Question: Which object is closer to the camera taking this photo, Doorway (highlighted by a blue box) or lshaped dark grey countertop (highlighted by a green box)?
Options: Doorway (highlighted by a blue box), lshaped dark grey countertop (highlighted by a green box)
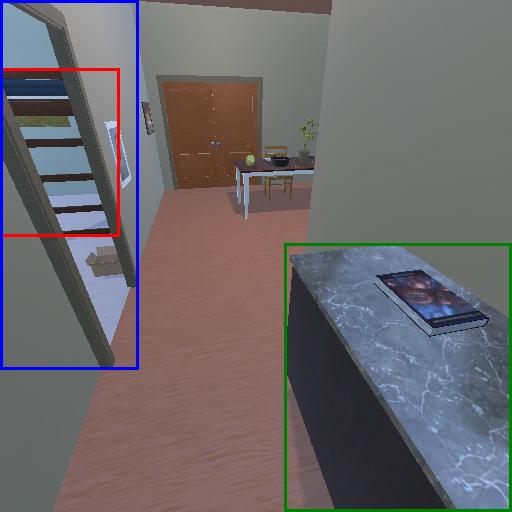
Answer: Doorway (highlighted by a blue box)